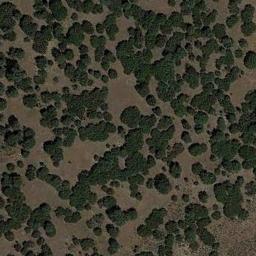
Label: chaparral